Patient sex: M
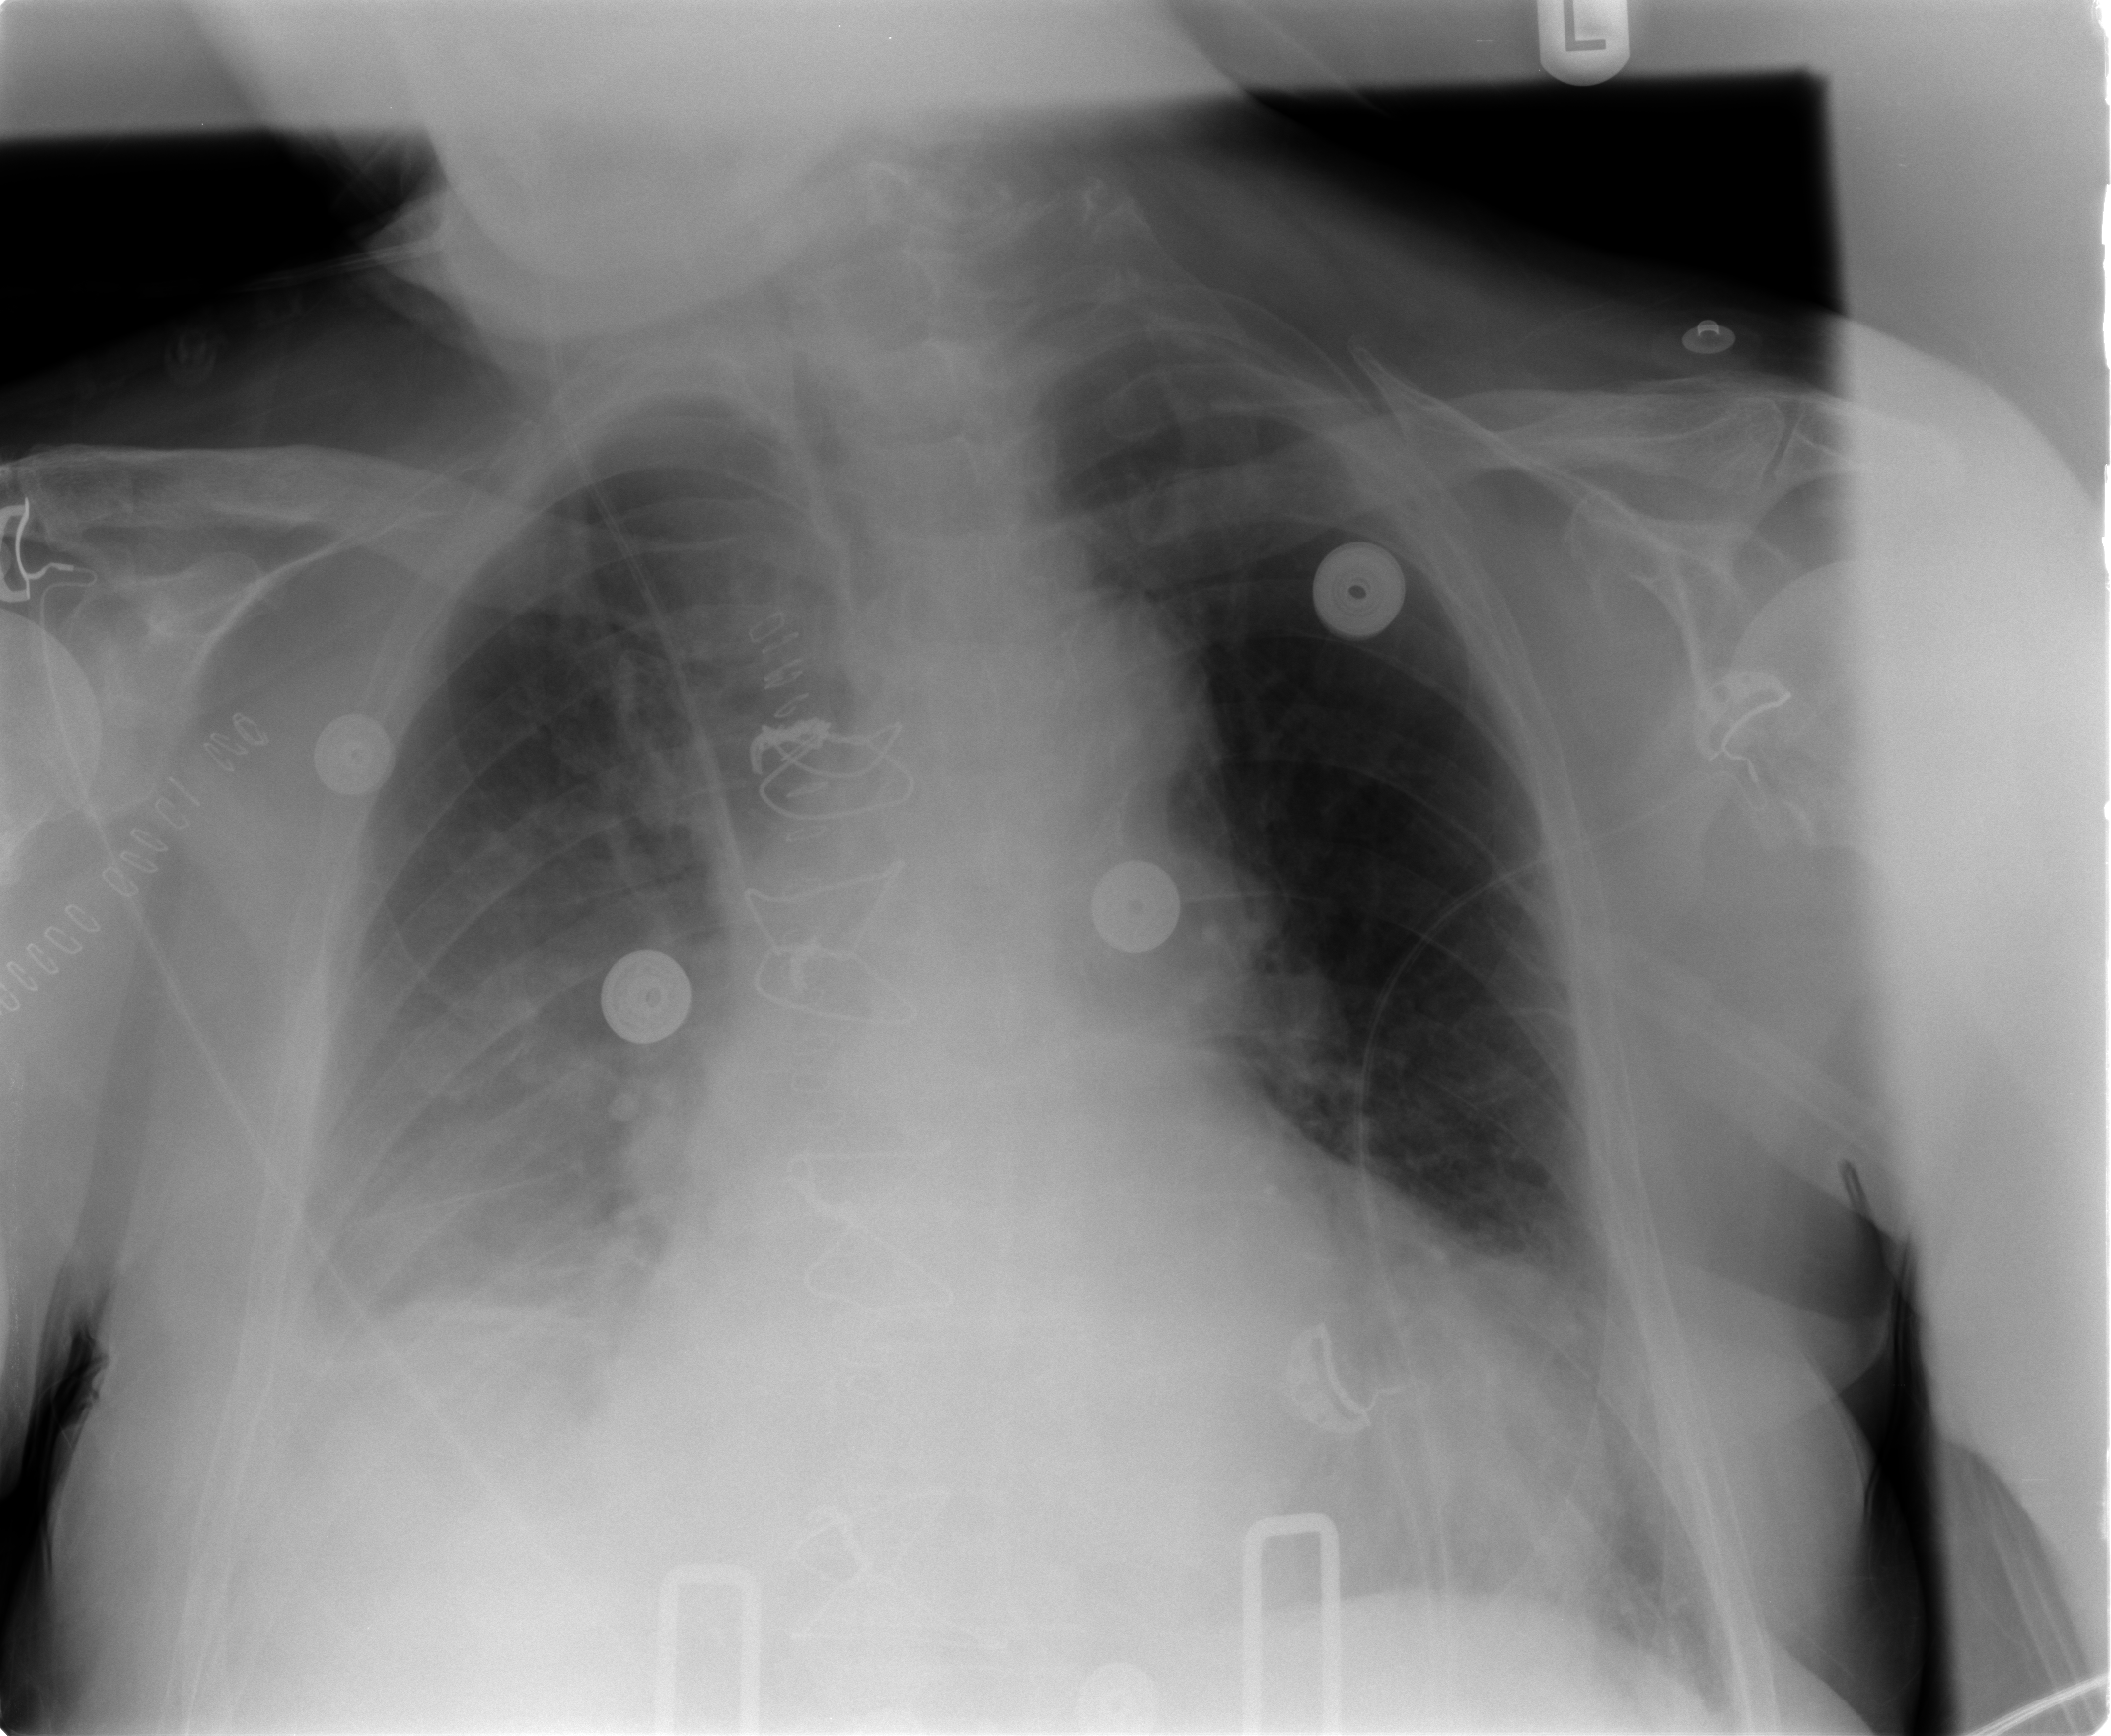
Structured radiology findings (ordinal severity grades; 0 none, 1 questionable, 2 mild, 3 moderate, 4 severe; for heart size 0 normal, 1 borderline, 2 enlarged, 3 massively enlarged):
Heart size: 2
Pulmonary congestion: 0
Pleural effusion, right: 2
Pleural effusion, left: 1
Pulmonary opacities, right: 0
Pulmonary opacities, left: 0
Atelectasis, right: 2
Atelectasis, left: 2